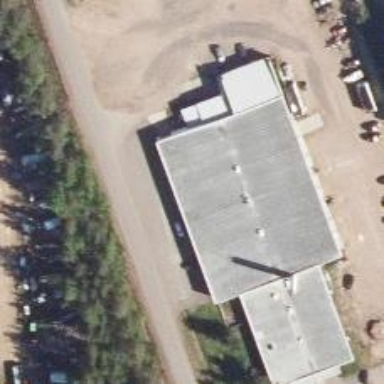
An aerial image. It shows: Fitness centre on leisure land.